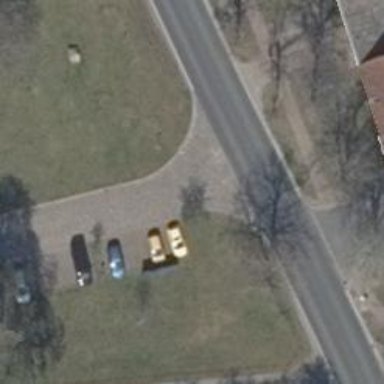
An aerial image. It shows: Parking available on the street side.